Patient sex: M
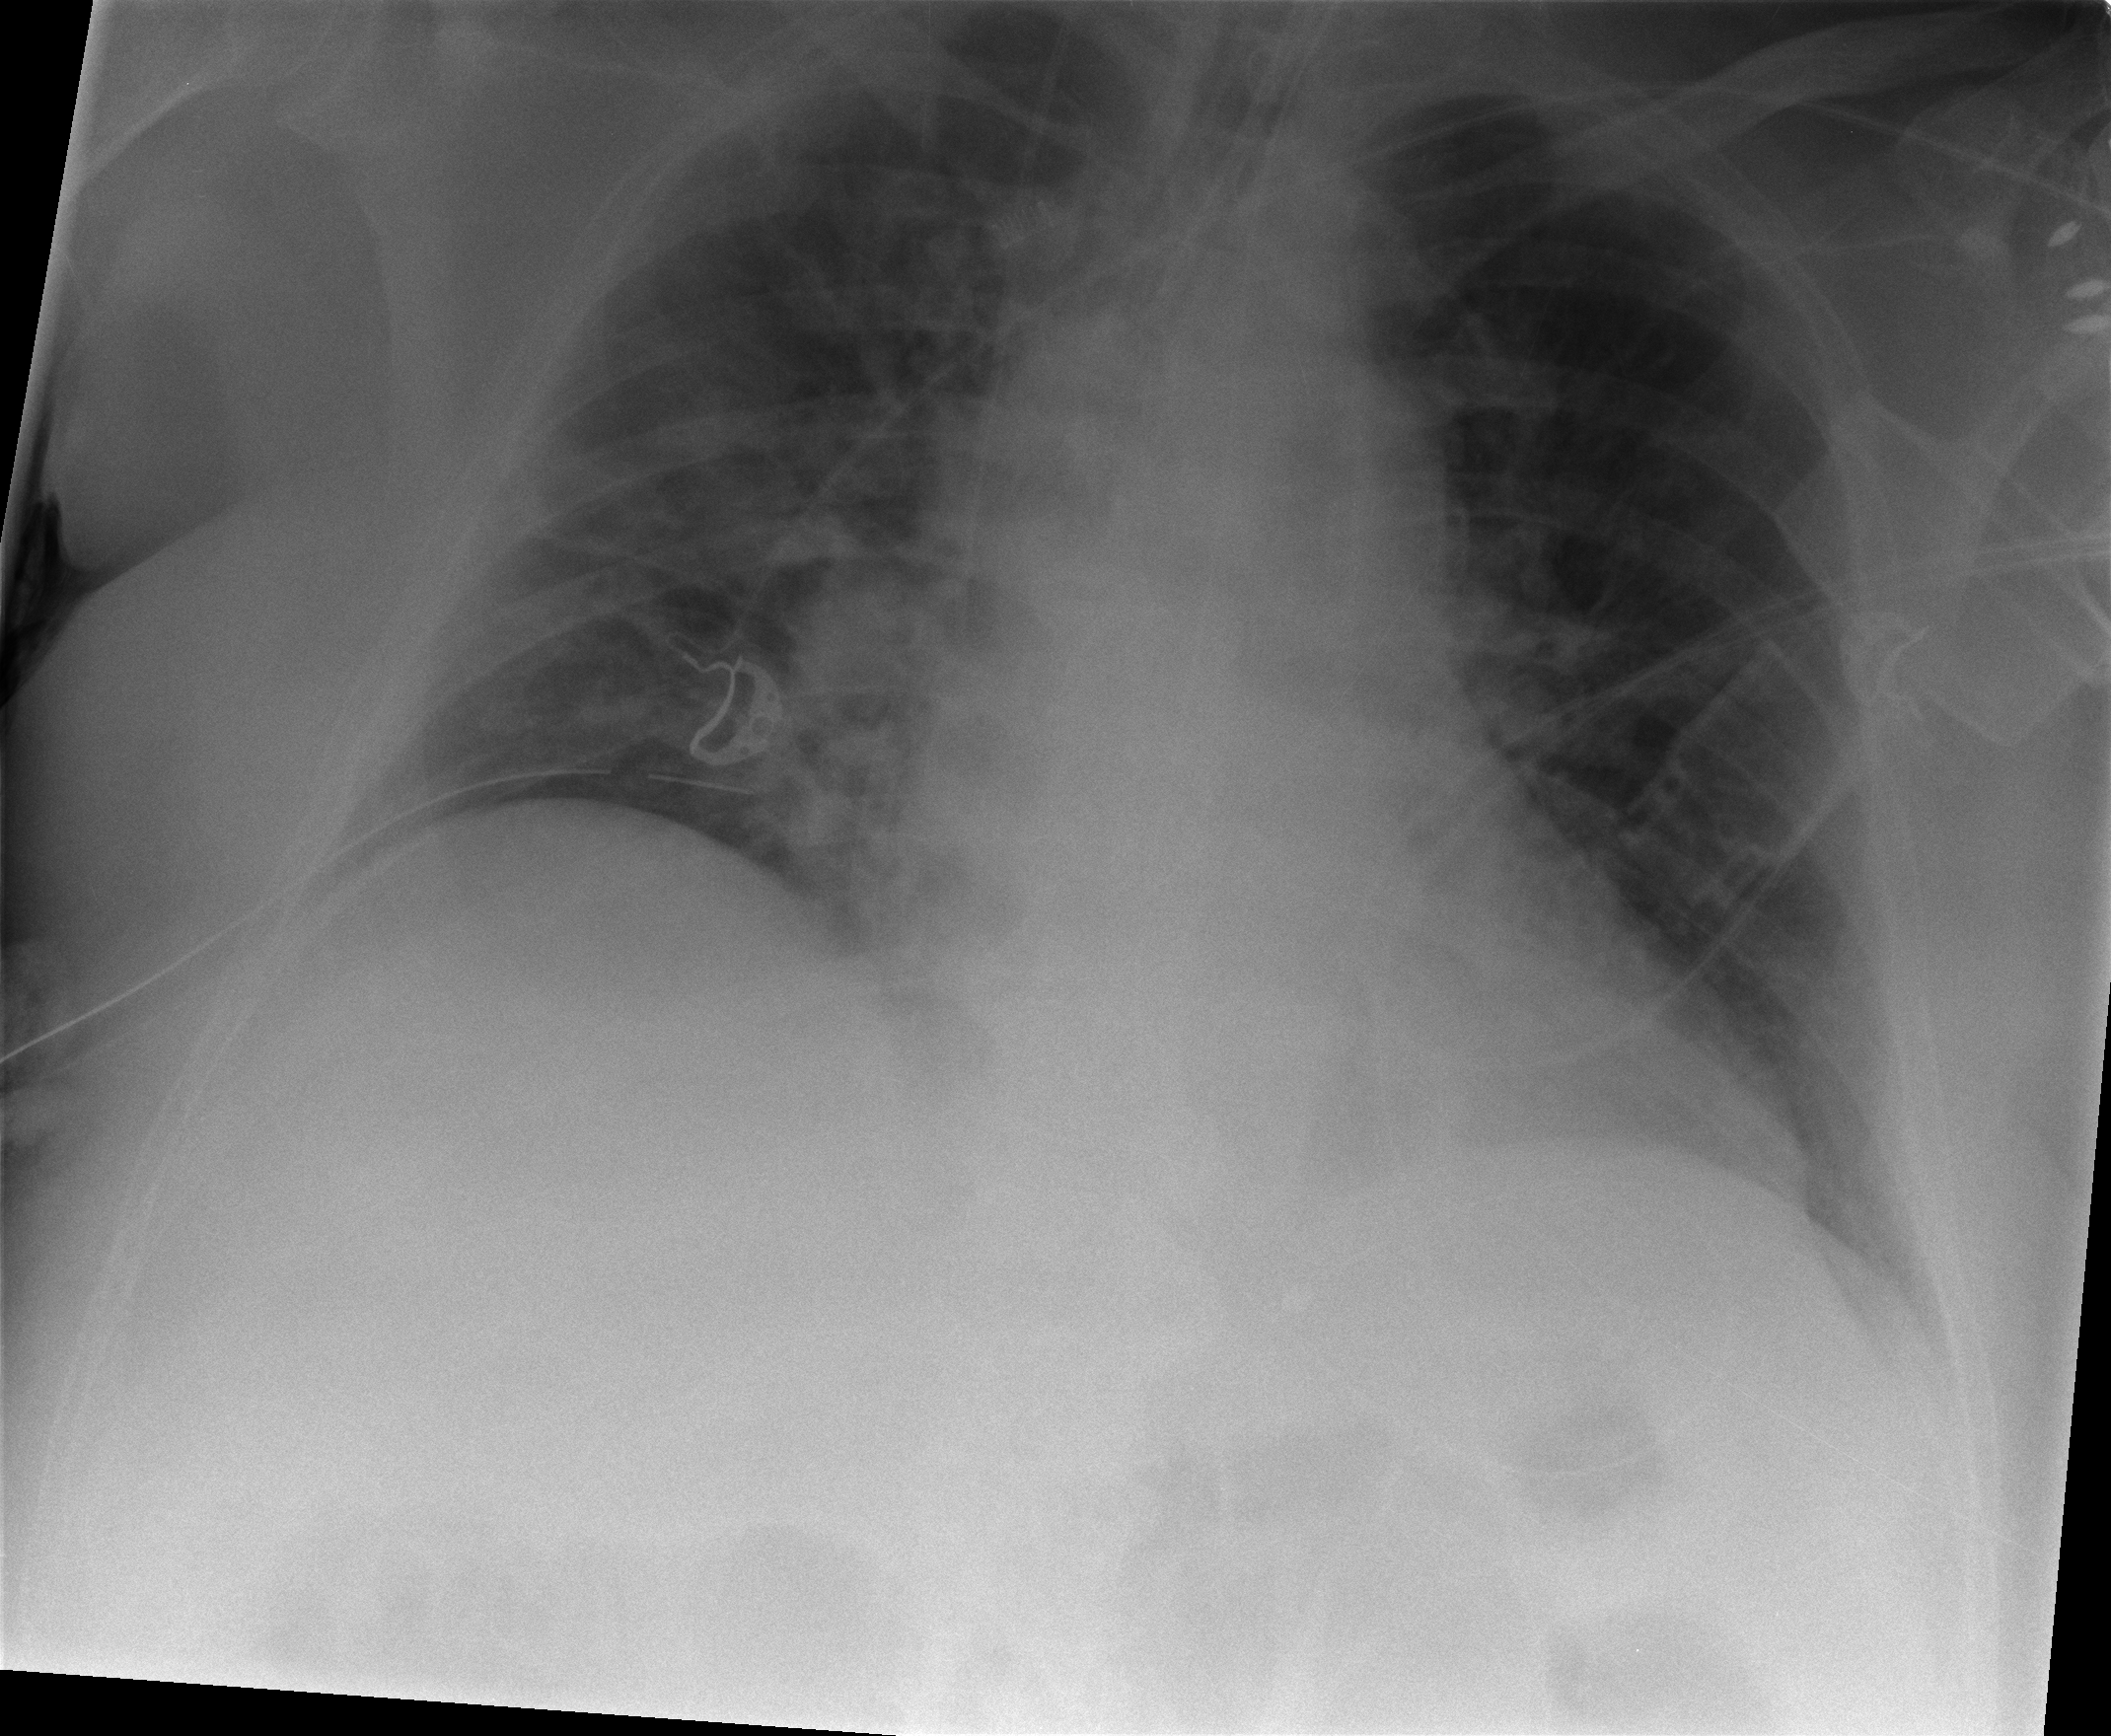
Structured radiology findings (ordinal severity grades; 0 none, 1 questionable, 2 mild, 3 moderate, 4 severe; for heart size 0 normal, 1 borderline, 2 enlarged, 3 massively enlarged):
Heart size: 2
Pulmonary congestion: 1
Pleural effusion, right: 1
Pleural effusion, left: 1
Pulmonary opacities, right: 2
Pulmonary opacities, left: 0
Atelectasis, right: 2
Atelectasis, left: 0